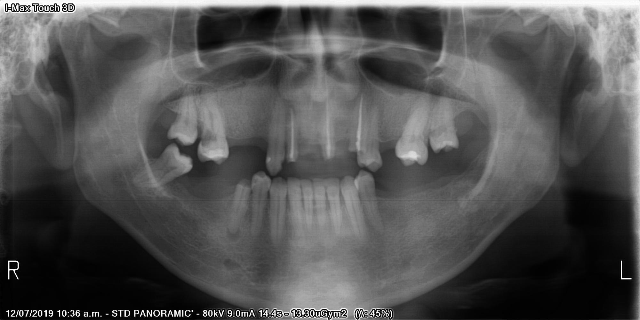
adult